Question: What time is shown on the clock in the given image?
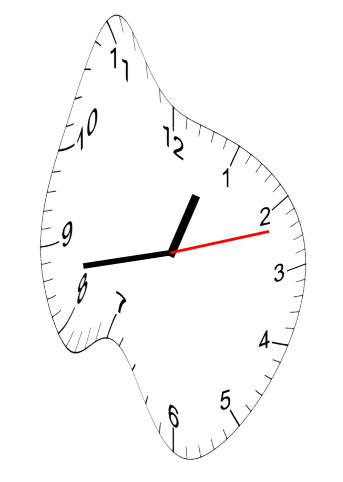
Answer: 12:43:12